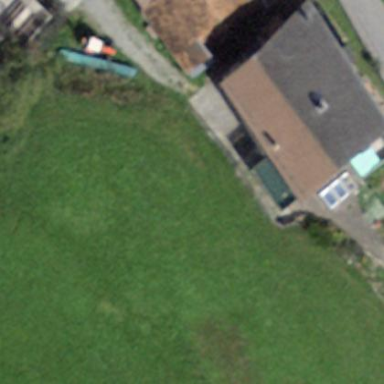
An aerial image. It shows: Simple and straightforward house.